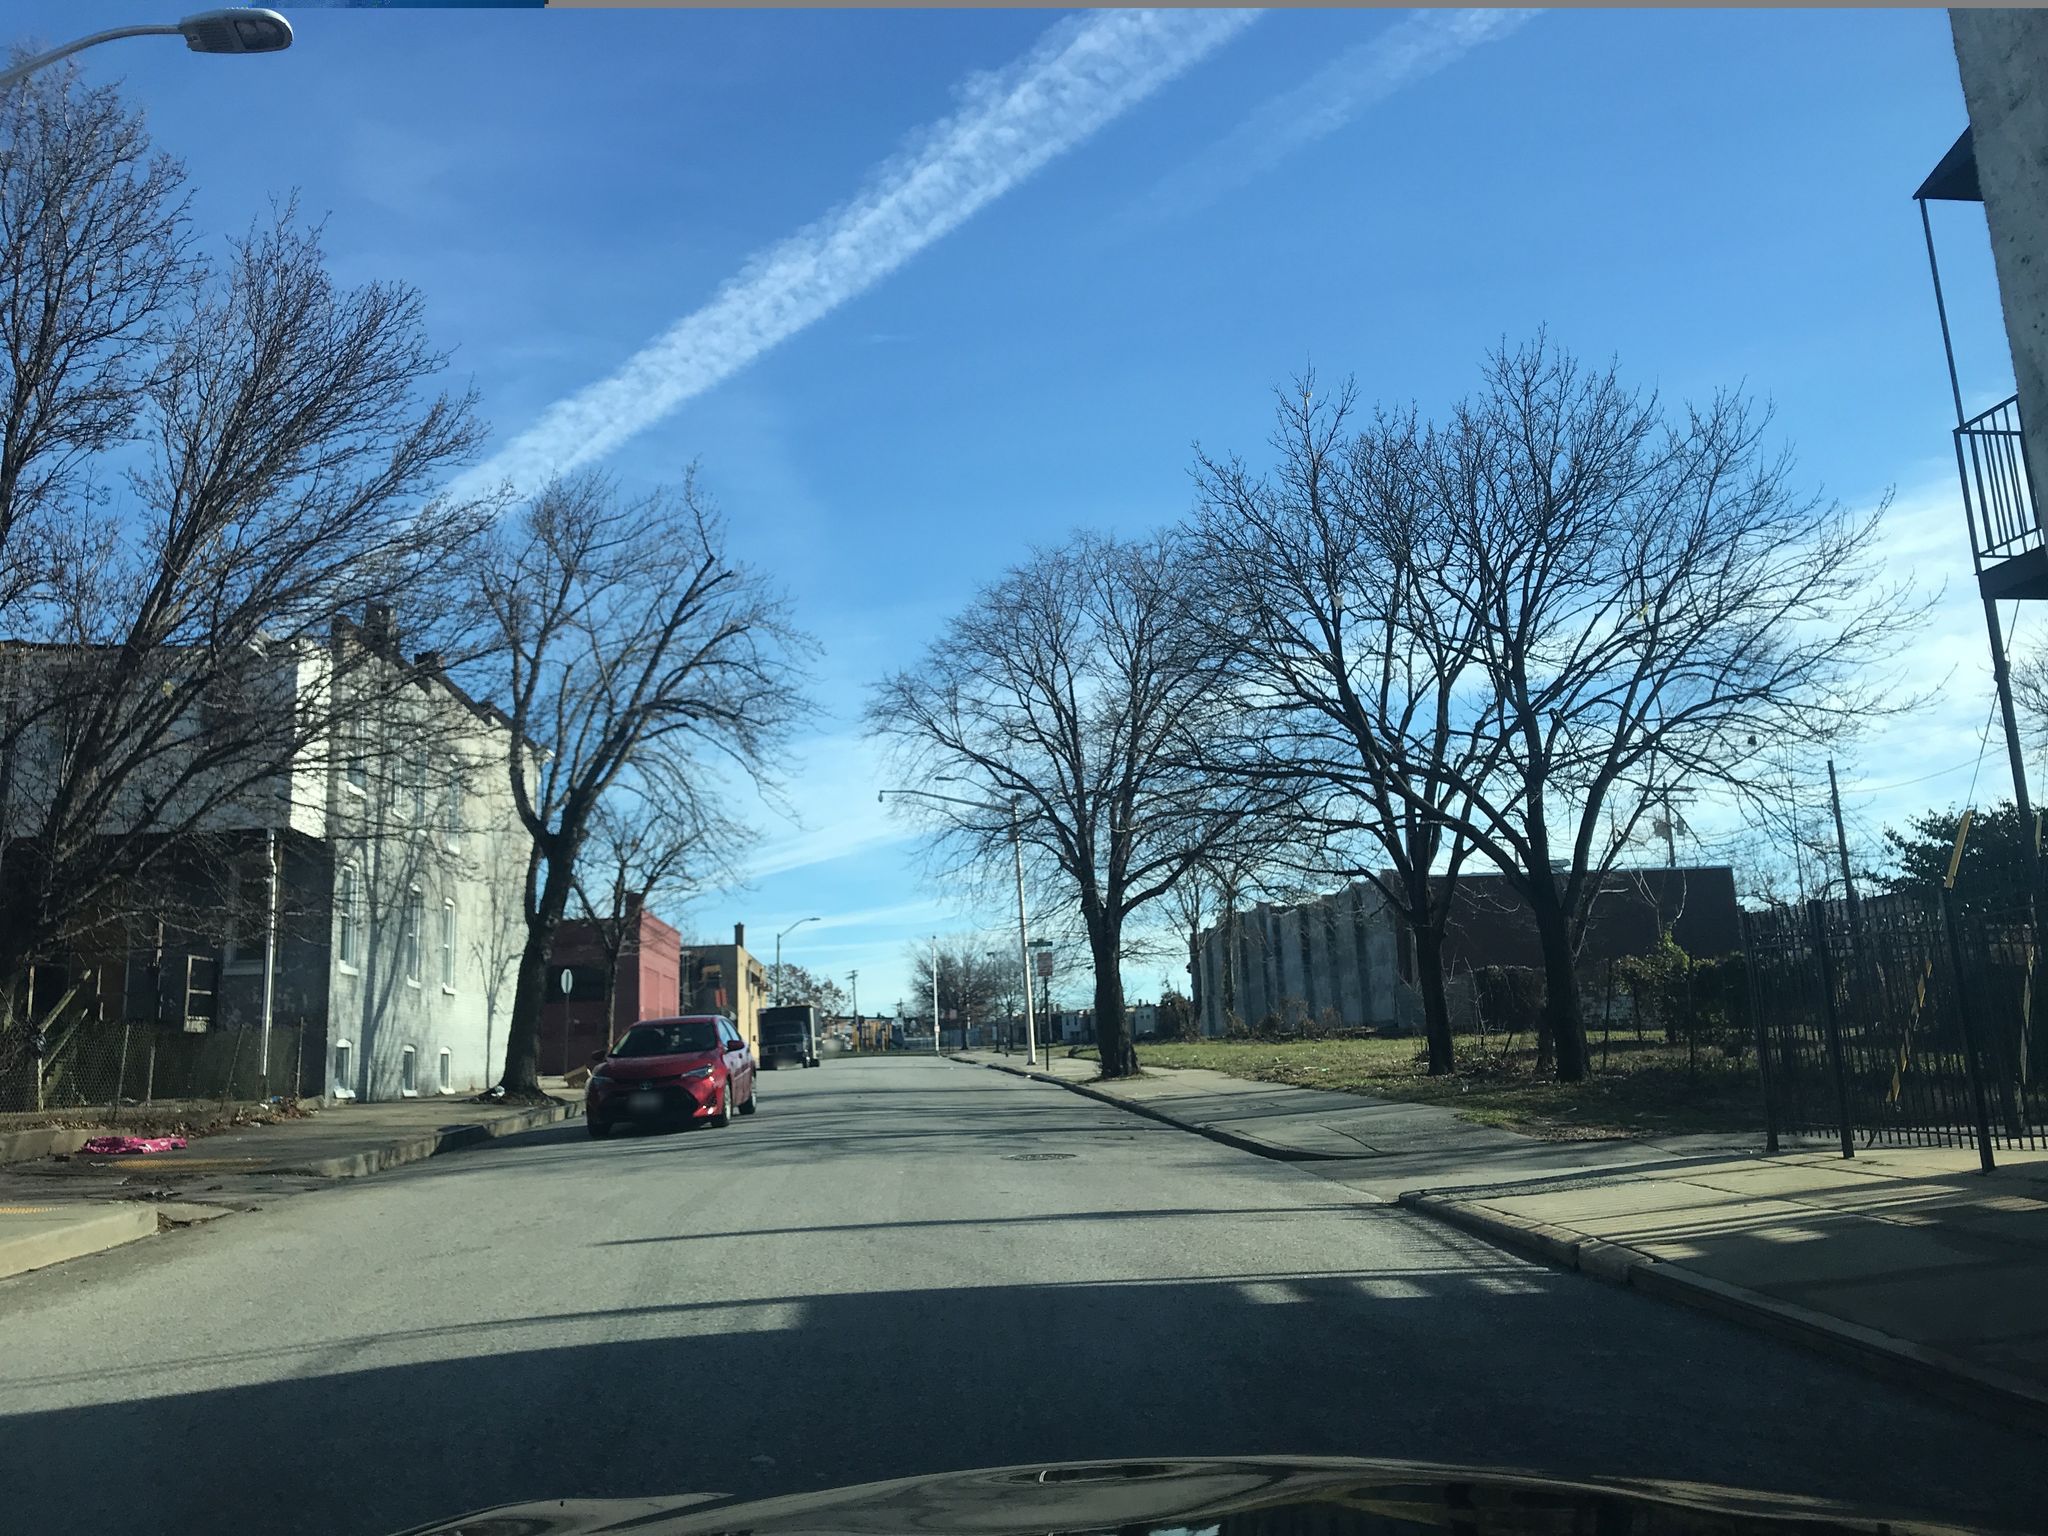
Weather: clear
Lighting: day
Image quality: good
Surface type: driving surface
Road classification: residential
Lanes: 1
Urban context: urban centre
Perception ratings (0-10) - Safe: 2.59, Lively: 3.45, Beautiful: 5.26, Boring: 7.51, Depressing: 6.29, Wealthy: 6.02